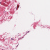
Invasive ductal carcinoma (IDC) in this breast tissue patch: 0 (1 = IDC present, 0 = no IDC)